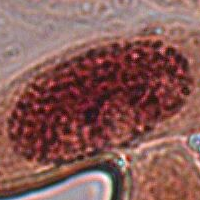
Label: prophase